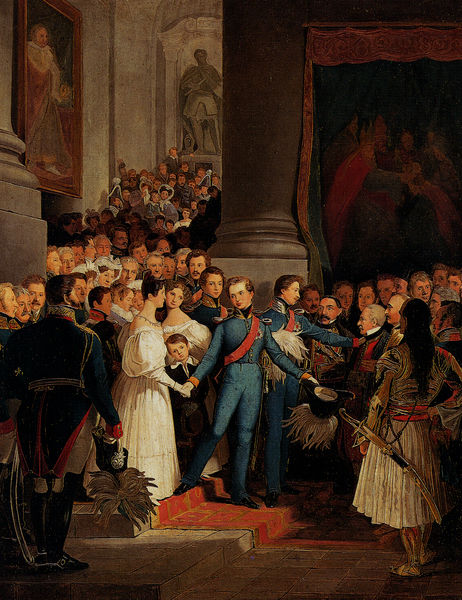
Titel: Der Abschied König Ottos vom Münchner Hof
Künstler: Philipp Foltz
Standort: München
Institution: Neue Pinakothek
Schlagwörter: blau, dunkel, gemälde, gruppe, hand, kopf, mann, schatten, weiß, frauen, menschen, braun, frankreich, frau, hut, kleid, kleider, köpfe, licht, männer, schwarz, säule, säulen, rot, schloss, ansammlung, ball, fest, gesellschaft, leute, malerei, masse, menge, teppich, versammlung, jung, wand, band, federn, präsentation, bild, gesten, vorhang, boden, figur, kostüm, adel, kind, paar, vornehm, skulptur, statue, federbusch, schärpe, bilder, zuschauer, hof, saal, vorstellung, treppe, treppen, historienbild, kaiser, könig, papst, soldaten, braut, wandteppich, robe, läufer, stufe, stufen, junge, abendkleid, knabe, palast, militär, schwert, uniform, soldat, helm, scherpe, stehkragen, stiefel, menschenmenge, helme, tressen, skulpturen, empfang, treppenhaus, historiengemälde, huldigung, hochzeit, begrüßung, feldwebel, sebel, freundlich, offiziere, schärpen, ballkleid, ehrung, treppenaufgang, konig, indianer, menschenmassen, bräutigam, gobelins, köfe, malevitch, schwertt, ballrobe, sahl, 19. jahrhundert, trepenaufgang, elegeant, bandelier